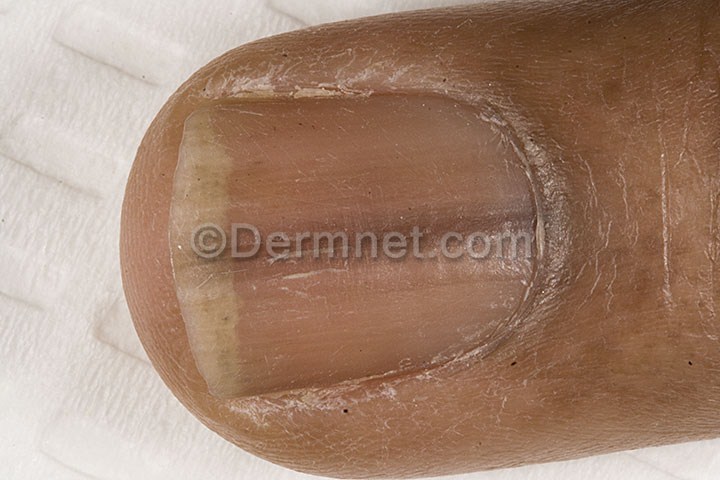
Disease: Nail Fungus and other Nail Disease